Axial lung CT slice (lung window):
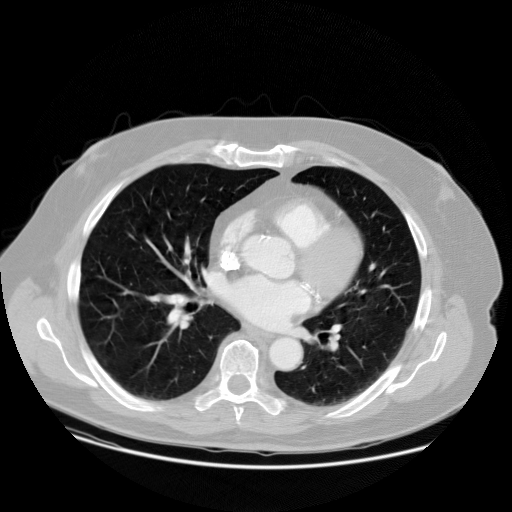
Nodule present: no